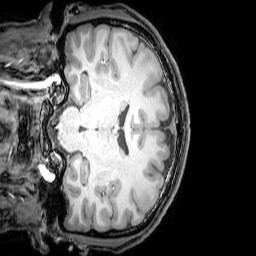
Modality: T1w
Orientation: coronal
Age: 20
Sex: male
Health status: healthy
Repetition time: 0.081 s
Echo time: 0.037 s